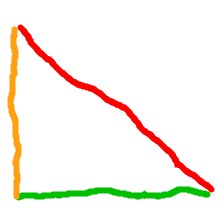
Shape: triangle